Chest X-ray:
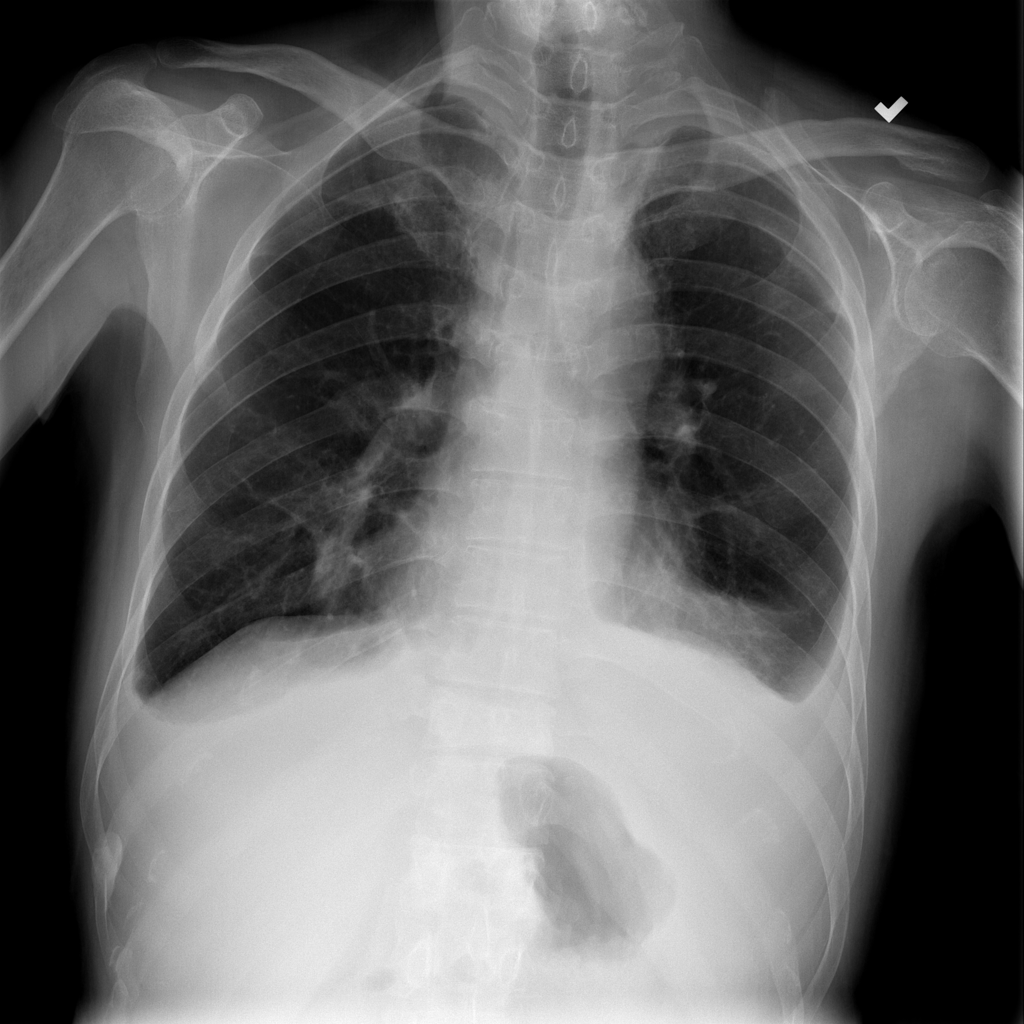
Findings: Consolidation, Effusion, Fracture, Atelectasis, Pneumothorax
No abnormal finding: no